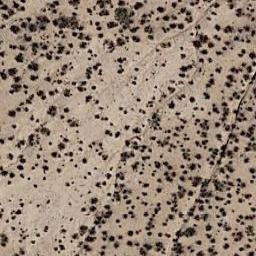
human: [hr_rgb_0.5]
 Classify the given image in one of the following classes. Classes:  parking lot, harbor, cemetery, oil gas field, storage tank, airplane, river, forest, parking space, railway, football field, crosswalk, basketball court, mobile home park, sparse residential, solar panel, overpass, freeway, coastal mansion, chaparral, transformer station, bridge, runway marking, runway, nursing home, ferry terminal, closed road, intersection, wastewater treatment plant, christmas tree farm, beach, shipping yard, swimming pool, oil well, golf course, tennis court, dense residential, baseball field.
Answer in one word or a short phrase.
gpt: chaparral